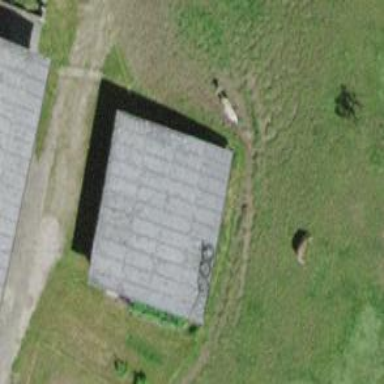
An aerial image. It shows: Stable building.